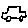
Label: car